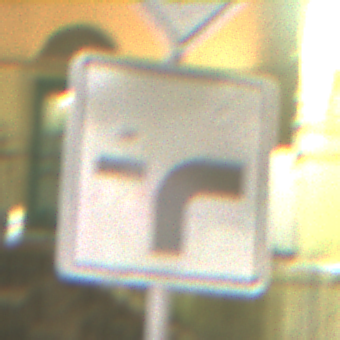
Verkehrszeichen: VerlaufVorfahrtsstrasse9
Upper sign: Vorfahrtsstrasse
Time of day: Night
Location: Outdoor (Urban)
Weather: PartlyCloudy
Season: NotSpecified
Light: Artificial